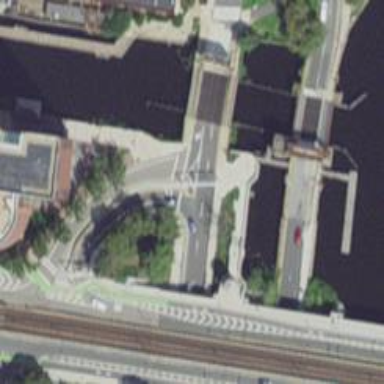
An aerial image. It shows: Primary highway with separate asphalt sidewalk on movable bascule bridge.